Field crop: maize
Growth stage: 1
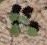
Species: chenopodium